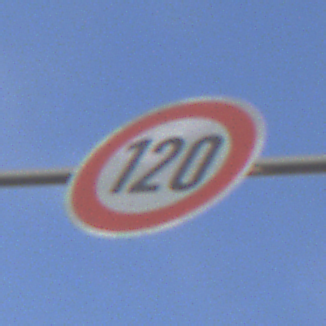
Verkehrszeichen: Geschwindigkeit120
Umgebung: Outdoor, Nature
Tageszeit: SunriseSunset
Wetter: PartlyCloudy
Licht: Natural
Jahreszeit: NotSpecified
Kontrast: HighContrast